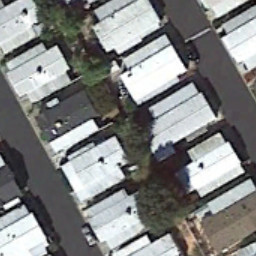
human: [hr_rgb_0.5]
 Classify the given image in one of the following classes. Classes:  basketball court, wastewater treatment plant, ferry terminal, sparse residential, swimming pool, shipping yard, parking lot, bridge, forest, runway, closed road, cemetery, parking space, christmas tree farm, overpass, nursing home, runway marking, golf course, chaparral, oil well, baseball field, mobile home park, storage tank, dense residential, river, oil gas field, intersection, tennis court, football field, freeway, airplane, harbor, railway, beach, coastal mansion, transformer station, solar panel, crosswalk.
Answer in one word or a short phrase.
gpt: mobile home park